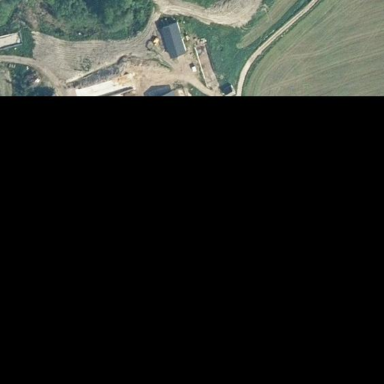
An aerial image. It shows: Farmyard area.